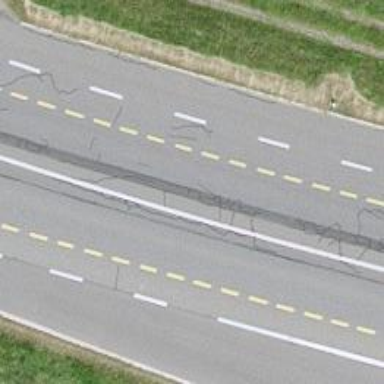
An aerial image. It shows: Primary highway with dedicated cycle lane on both sides.